Current action and preconditions to check: path_clear

Your task: For each precondition in the list above, predict whether it will hold at this action.

Consider the current scene as observed from the mobile robot's camera, and analyze the predicted future states of all dynamic agents (e.g., people, animals, vehicles, or any moving entities) within the NEXT SECOND.

IMPORTANT: Only answer "very likely" if you are absolutely certain—based on strong, clear evidence—that a dynamic agent will violate the precondition in the predicted future state. Do NOT answer "very likely" for unlikely, ambiguous, or low-probability risks.

Ask yourself for each precondition: Is there a high probability, with clear and convincing evidence, that the predicted future states of any dynamic agent will interfere with the predicted future state of the currently executing action within the NEXT SECOND, causing that precondition to fail?

Assess the risk level based on these predictions. Use "likely" or "very likely" if motions create a clear risk of interference.

Use "neutral" or "improbable" if agents are nearby but their predicted paths are clearly diverging or non-conflicting.

Failure Risk Categories: "very improbable", "improbable", "neutral", "likely", "very likely"

Answer Format: Output ONLY the probability_of_failure value from these categories: "very improbable", "improbable", "neutral", "likely", "very likely"

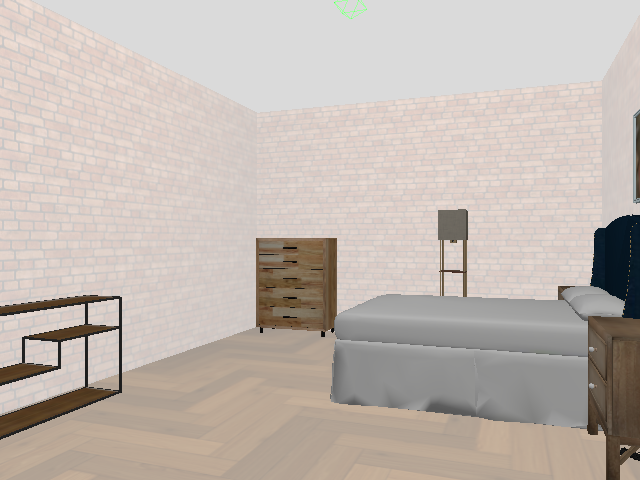

Answer: very improbable